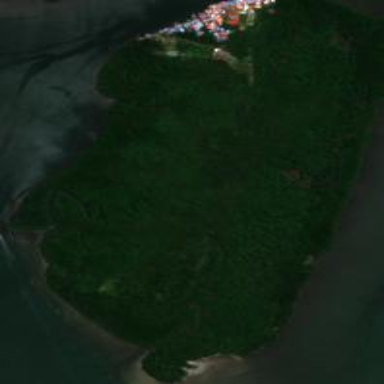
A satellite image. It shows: Island with natural coastline.